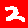
Digit: 2